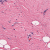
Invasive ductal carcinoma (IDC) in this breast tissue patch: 0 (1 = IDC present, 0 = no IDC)